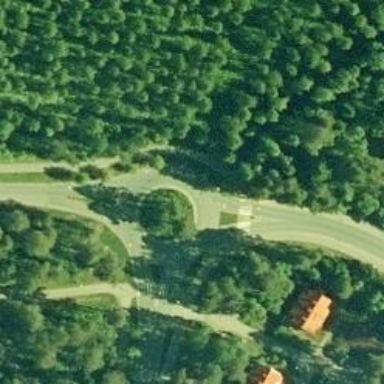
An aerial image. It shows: Tertiary road made of asphalt leading to roundabout junction.